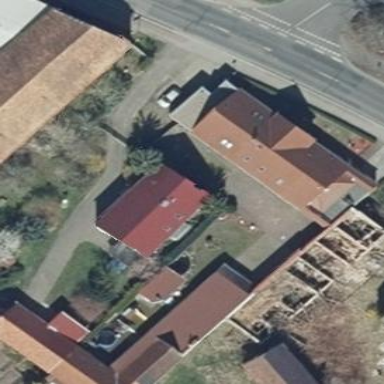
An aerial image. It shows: Residential building.